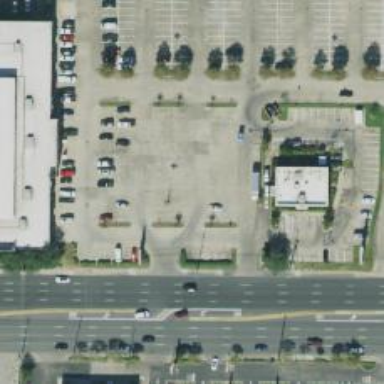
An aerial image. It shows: Parking space is available.